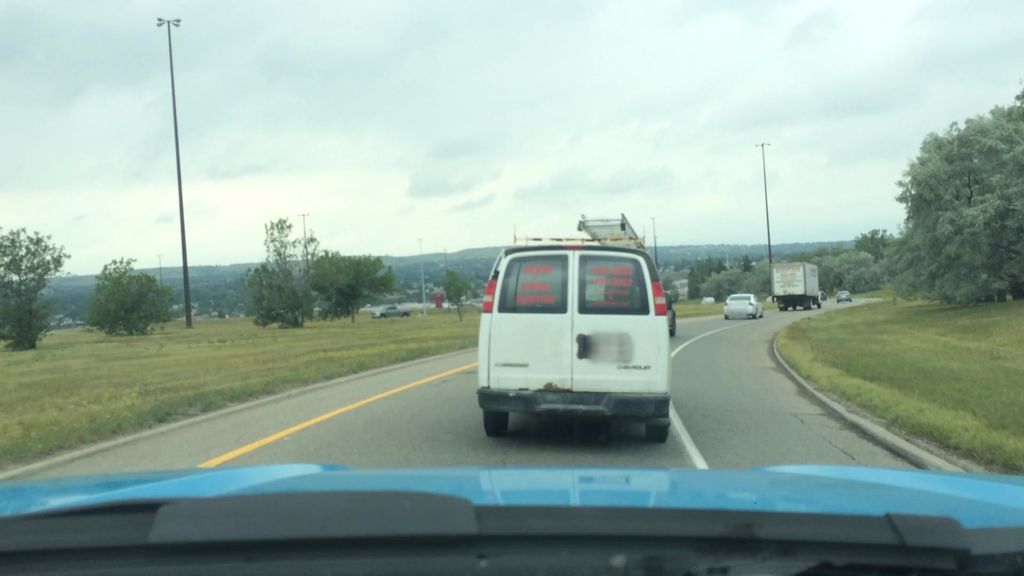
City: calgary